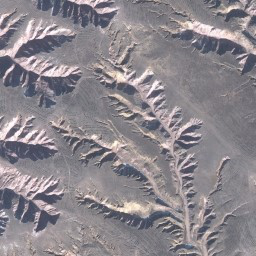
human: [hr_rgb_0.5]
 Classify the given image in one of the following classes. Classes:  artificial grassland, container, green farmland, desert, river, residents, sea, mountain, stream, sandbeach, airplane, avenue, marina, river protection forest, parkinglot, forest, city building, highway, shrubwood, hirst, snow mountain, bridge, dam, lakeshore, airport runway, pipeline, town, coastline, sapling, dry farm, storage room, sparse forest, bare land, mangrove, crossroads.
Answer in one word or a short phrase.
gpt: mountain